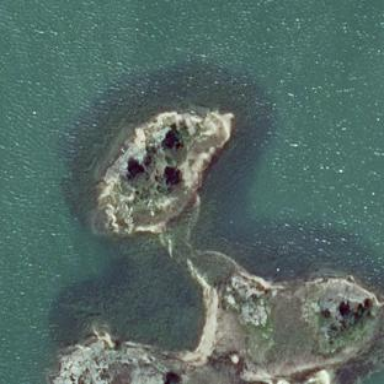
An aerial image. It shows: Forested islet.